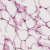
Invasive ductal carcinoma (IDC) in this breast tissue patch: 0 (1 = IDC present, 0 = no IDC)